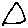
Label: triangle